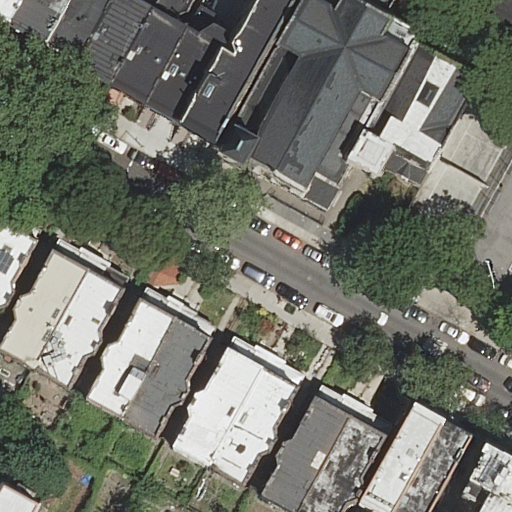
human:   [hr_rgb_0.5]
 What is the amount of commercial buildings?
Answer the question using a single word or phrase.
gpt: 0

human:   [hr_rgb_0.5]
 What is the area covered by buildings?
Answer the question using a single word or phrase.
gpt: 3974m2

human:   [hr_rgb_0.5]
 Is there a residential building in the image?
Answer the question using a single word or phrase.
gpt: yes

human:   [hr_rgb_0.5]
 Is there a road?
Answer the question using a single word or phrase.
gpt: yes

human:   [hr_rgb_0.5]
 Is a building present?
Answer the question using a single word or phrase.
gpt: yes

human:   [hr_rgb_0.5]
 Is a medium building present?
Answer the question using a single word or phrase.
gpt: yes

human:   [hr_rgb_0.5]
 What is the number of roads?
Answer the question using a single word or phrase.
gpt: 1

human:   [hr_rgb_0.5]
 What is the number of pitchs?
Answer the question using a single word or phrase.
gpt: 2

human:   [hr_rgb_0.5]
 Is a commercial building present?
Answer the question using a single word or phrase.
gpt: no

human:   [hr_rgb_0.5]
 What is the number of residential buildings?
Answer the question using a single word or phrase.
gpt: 24

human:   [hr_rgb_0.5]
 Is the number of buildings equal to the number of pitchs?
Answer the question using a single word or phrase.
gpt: no

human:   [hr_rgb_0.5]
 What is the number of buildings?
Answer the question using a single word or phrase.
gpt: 24

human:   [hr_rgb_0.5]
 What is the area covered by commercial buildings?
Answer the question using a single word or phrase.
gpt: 0m2

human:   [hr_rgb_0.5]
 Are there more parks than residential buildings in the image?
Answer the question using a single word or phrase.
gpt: no

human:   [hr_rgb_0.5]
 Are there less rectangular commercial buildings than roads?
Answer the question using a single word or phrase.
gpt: yes

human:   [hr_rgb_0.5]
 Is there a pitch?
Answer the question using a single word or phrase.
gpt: yes

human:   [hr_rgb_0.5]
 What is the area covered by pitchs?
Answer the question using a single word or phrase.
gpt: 615m2

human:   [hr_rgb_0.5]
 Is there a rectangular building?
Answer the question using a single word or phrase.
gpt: yes

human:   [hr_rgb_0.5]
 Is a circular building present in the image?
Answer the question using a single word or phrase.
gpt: no

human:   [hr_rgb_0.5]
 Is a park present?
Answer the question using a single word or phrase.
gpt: yes

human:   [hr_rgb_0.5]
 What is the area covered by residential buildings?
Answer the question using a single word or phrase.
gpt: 3974m2

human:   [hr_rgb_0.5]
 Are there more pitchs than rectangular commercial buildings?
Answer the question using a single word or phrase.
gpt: yes

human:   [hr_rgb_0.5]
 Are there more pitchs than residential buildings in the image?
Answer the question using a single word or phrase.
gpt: no

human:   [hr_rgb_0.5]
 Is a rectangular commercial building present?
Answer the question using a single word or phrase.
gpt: no

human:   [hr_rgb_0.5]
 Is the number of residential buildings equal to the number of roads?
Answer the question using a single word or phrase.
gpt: no

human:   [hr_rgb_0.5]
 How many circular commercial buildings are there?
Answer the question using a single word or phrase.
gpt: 0

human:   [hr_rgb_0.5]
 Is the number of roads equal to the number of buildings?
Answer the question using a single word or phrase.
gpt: no

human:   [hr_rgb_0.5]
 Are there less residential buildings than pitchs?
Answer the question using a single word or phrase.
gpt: no

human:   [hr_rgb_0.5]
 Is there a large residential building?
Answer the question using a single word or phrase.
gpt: yes

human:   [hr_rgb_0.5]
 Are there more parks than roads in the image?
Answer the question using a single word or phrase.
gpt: no

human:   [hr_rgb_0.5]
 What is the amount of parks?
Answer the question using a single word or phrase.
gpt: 1

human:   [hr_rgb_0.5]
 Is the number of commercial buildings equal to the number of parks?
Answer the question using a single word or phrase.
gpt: no

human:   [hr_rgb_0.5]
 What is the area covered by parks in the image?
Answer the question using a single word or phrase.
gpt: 4504m2

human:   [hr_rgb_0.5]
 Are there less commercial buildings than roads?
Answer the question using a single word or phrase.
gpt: yes

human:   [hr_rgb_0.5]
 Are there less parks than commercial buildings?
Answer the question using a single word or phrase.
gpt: no

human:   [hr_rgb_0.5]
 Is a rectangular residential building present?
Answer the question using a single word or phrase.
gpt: yes

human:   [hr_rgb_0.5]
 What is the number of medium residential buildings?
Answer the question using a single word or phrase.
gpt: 13

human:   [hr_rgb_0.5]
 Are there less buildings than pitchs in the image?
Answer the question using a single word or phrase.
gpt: no

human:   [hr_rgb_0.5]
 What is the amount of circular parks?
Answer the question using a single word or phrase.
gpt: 0

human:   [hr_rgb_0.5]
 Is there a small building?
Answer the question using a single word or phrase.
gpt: yes

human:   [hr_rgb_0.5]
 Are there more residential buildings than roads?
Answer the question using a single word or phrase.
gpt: yes

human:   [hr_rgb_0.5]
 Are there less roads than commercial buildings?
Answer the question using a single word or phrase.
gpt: no

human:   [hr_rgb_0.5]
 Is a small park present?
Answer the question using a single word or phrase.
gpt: no

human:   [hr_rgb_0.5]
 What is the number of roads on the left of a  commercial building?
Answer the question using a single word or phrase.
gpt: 0

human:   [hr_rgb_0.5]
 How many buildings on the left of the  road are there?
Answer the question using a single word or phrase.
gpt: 12

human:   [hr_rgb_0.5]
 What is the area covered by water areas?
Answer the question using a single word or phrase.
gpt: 0m2

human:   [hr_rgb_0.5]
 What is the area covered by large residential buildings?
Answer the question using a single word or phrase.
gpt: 1362m2

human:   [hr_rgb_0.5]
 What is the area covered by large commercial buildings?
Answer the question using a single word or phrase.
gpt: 0m2

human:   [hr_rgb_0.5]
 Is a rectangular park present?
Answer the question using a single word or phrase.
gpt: no

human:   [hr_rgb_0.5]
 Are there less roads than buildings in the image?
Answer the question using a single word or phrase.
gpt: yes

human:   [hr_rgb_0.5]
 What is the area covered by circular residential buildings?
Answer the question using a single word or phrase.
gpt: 0m2

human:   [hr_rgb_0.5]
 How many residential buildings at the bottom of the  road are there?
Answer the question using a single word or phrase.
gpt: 11

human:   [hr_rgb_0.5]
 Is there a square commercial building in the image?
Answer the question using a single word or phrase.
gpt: no

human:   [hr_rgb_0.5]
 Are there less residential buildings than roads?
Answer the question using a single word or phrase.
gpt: no

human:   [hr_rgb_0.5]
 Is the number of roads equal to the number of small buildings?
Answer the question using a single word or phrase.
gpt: no

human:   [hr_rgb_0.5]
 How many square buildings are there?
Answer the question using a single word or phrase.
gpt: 0

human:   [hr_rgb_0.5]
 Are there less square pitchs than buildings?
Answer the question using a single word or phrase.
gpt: yes

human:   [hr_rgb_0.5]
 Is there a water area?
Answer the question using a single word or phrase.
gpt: no

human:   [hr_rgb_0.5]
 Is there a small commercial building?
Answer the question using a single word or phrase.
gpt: no

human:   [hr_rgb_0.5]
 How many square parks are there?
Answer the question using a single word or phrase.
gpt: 0

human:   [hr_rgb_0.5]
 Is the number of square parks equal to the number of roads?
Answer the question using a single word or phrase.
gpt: no

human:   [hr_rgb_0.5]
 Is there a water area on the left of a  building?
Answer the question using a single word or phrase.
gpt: no

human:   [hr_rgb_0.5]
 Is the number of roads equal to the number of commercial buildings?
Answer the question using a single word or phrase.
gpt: no

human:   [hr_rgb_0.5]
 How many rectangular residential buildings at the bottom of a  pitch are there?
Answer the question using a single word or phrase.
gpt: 7